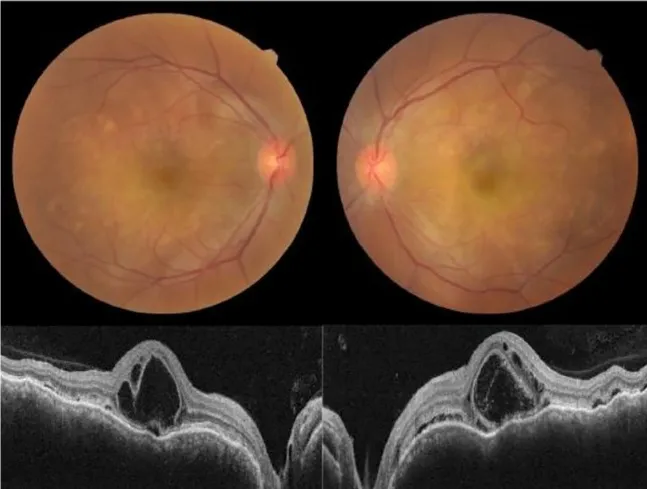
(A) Fundus photo and OCT macula showing bilateral placoid lesions in the choroid with macula edema on presentation.
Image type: ophthalmic_imaging (oct)